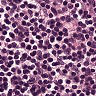
Metastatic tissue present: no